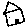
Label: house